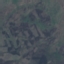
Land use / land cover: HerbaceousVegetation